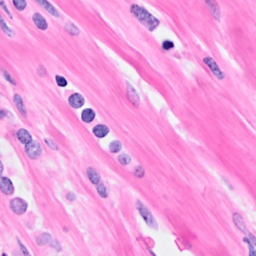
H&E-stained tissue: Breast